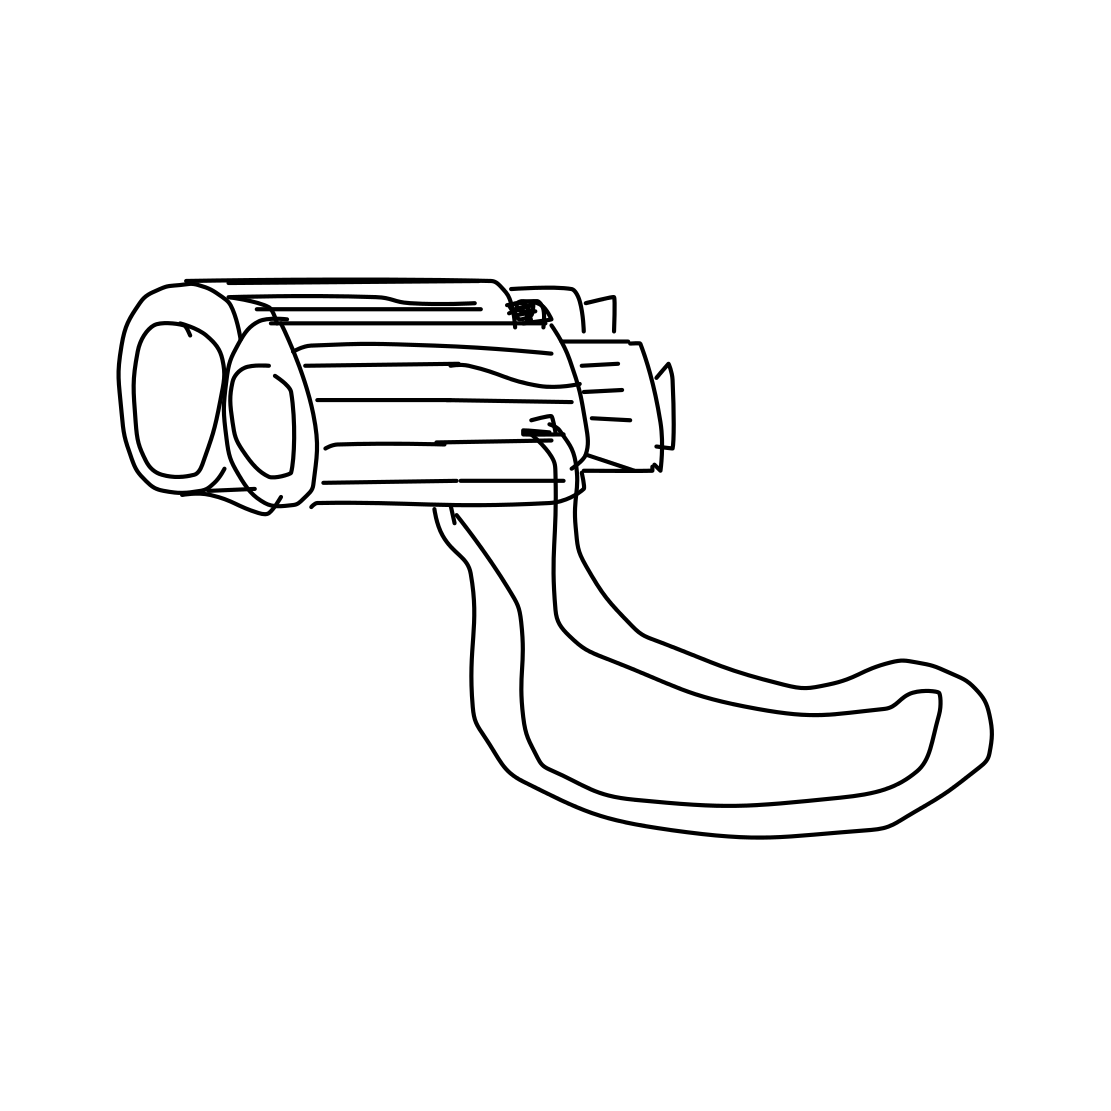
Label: binoculars